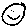
Label: smiley face